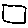
Label: square